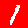
Digit: 1